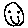
Label: smiley face